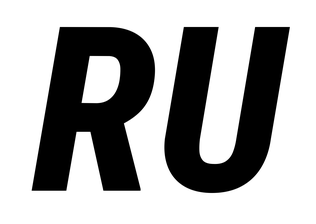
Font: Roboto-Italic_Condensed_ExtraBold_Italic